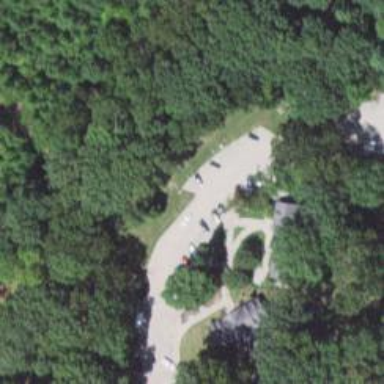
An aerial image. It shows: Rest area along service road.